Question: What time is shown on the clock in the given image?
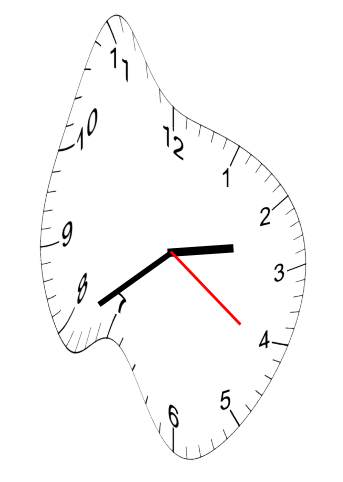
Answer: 02:39:21